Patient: sex M, age 61
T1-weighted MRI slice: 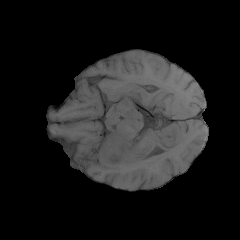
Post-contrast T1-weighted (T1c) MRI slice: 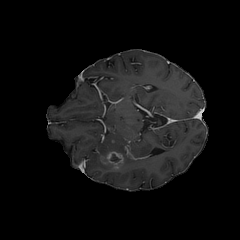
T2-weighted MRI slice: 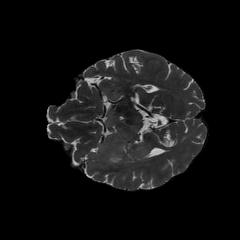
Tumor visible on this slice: yes
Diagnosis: Glioblastoma, IDH-wildtype
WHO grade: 4